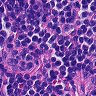
Metastatic tissue present: no